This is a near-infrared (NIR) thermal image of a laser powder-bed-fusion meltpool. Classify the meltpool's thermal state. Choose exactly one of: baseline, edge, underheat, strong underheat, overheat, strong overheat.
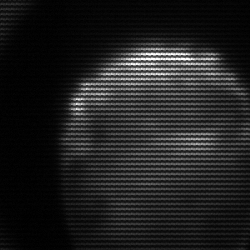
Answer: edge